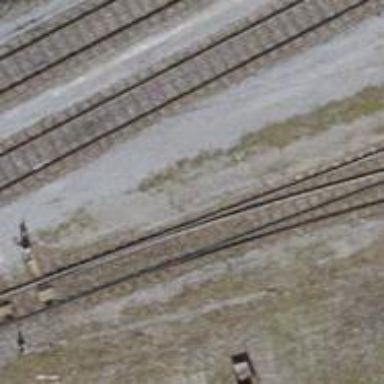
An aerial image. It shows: Rail yard with electrified contact lines for railway operations.